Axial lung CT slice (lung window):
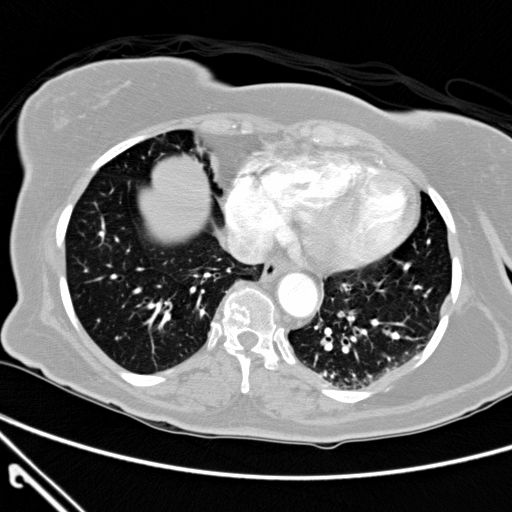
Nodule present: no